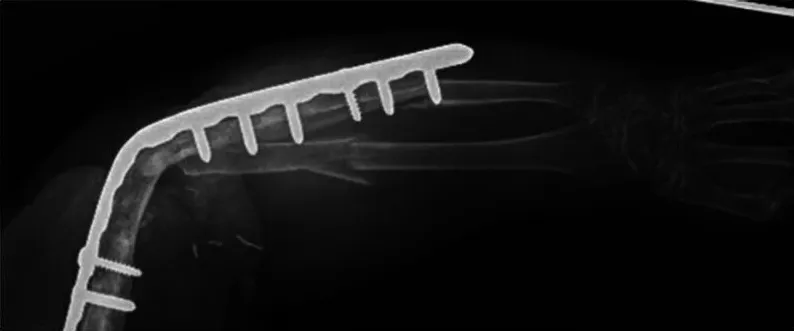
X-Ray taken prior to surgery. Midshaft fracture of the radius and ulna involving the elbow arthrodesis.
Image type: radiology (x_ray)